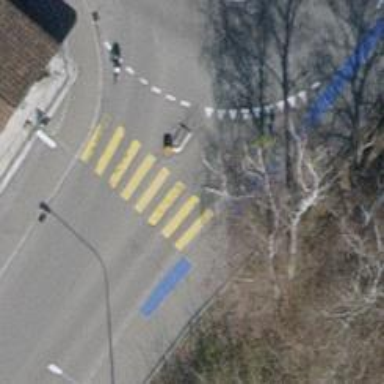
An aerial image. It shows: Uncontrolled zebra crossing with notable zebra markings.